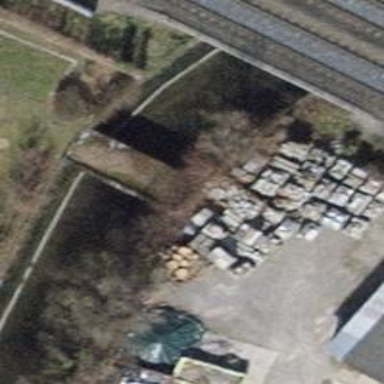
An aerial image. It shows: Retaining wall.